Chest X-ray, AP view. Patient: 39 years old, sex F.
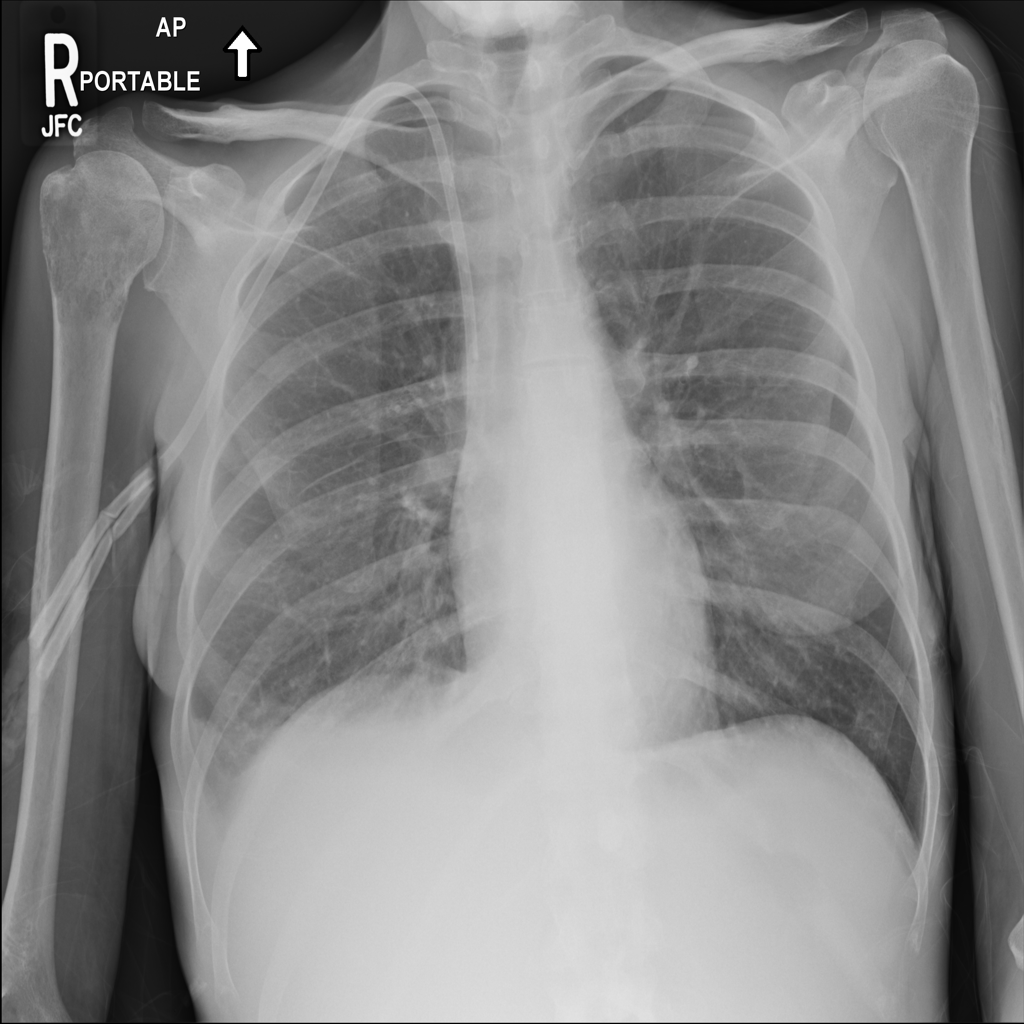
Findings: Atelectasis, Consolidation, Effusion, Mass, Nodule